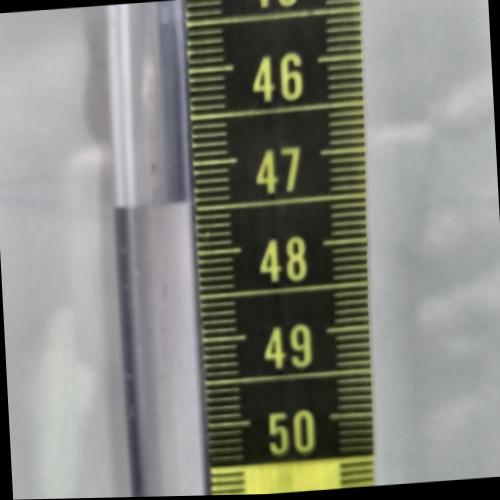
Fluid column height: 47.4 cm